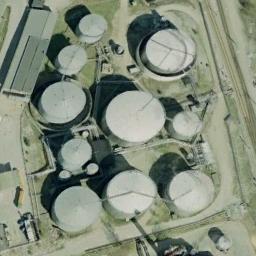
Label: storage_tank